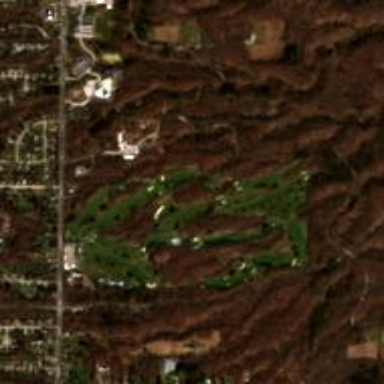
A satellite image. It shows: Golf course surrounded by greenery.